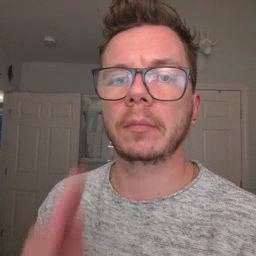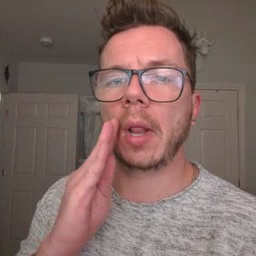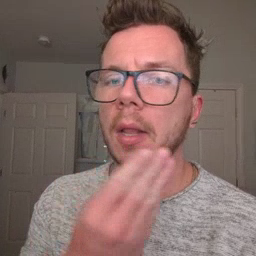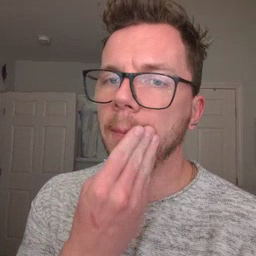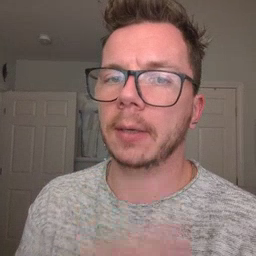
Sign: napkin